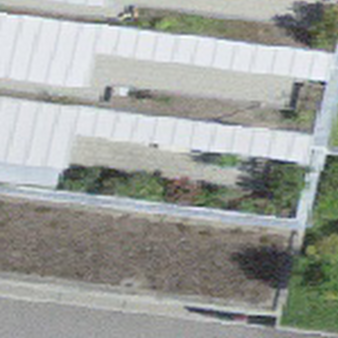
Label: other